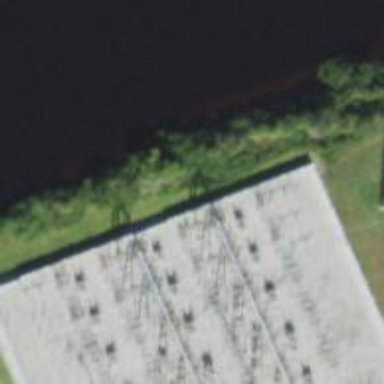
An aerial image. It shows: Switch used for power control.